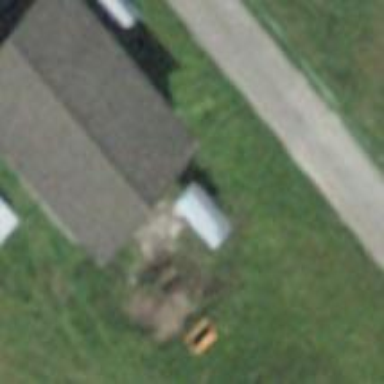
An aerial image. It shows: Cabin.